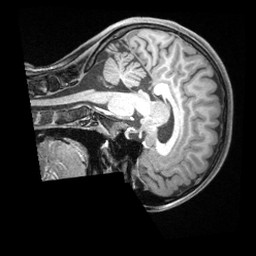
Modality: T1w
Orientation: sagittal
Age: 19
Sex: female
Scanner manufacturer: siemens
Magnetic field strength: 3 T
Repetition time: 1.68 s
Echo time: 0.00188 s